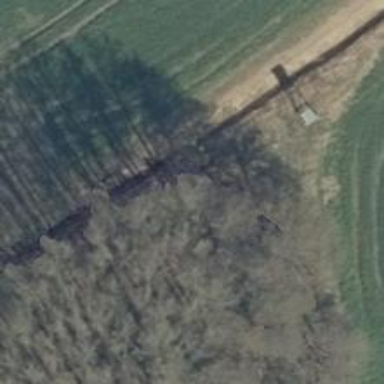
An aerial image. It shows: Hunting stand.